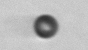
Label: bead